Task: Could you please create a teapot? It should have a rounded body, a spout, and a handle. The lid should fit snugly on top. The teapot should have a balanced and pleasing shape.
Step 212:
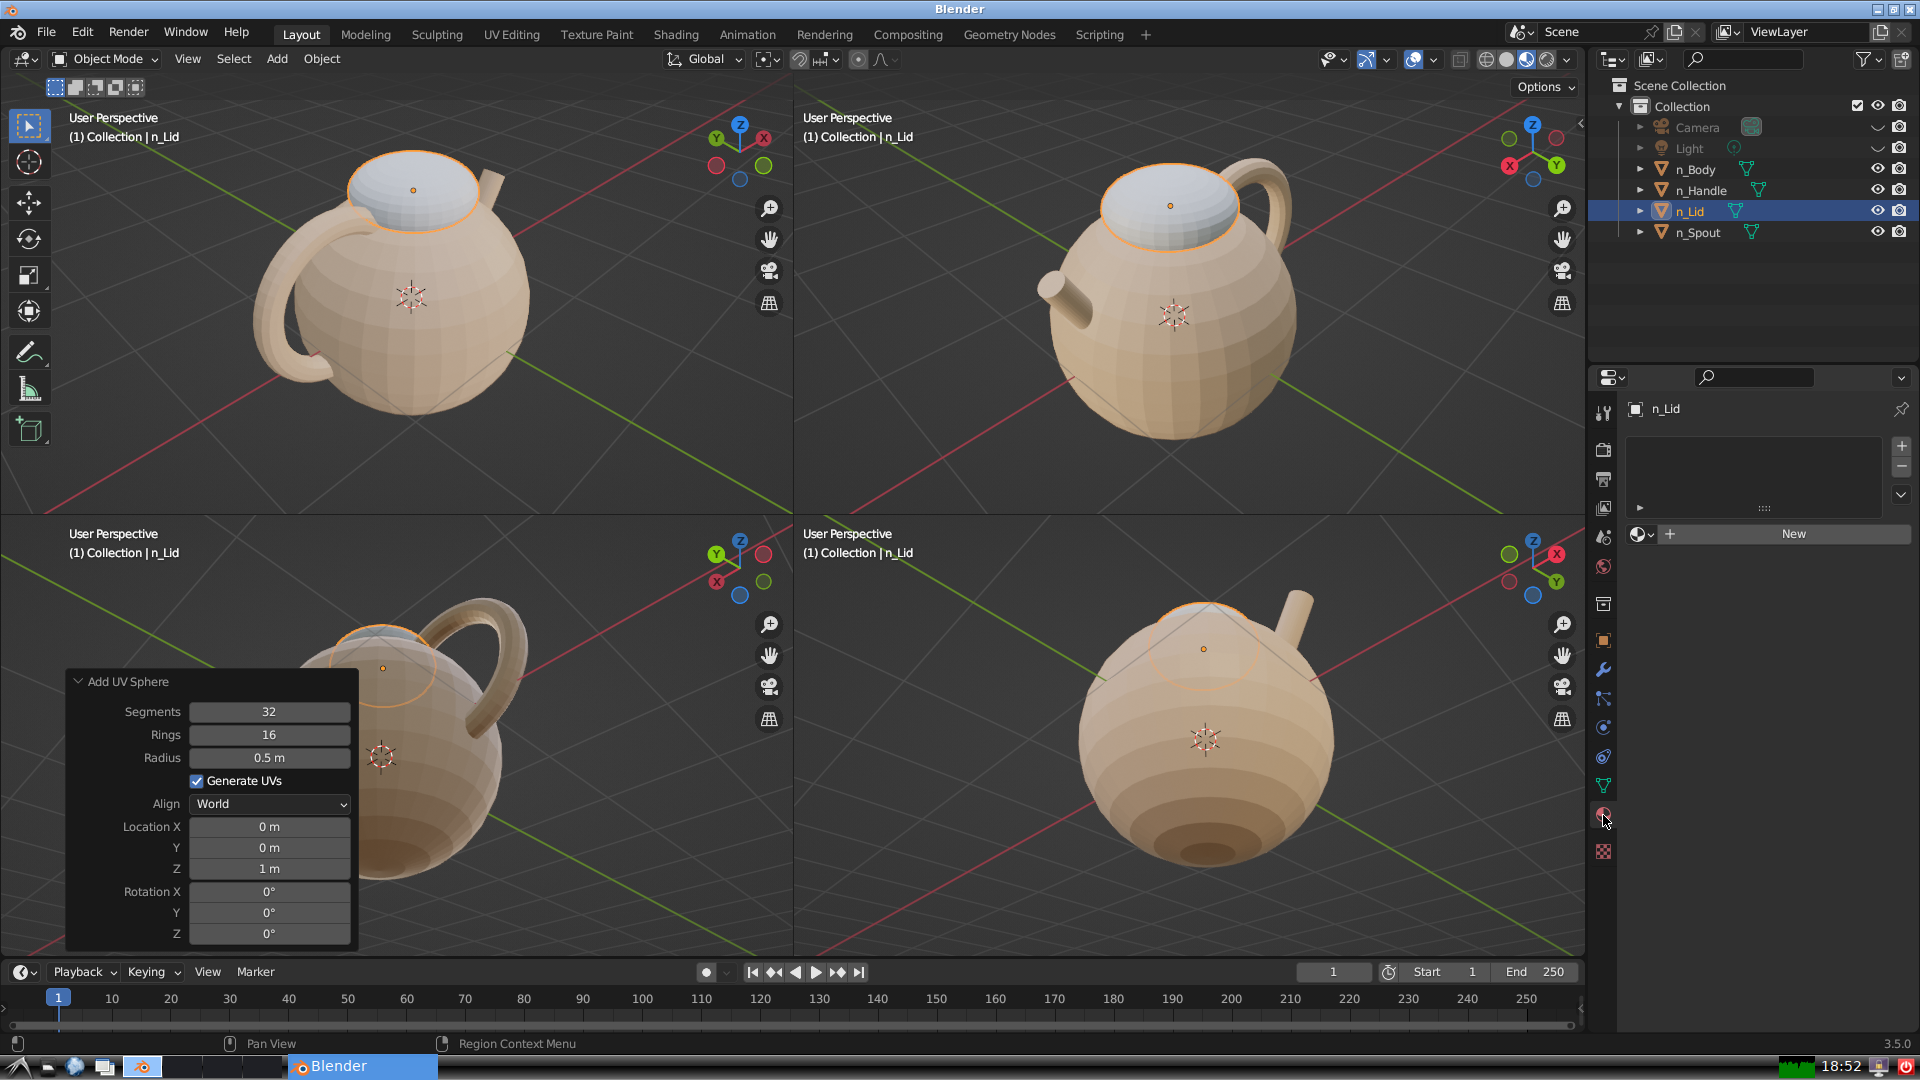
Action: {"mouse_move": [1636, 534]}